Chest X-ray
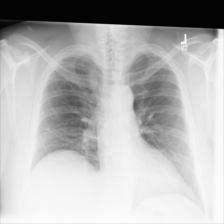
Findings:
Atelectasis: negative
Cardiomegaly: negative
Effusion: negative
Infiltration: negative
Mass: negative
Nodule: negative
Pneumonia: negative
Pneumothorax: negative
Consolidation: negative
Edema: negative
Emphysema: negative
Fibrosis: negative
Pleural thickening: negative
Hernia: negative